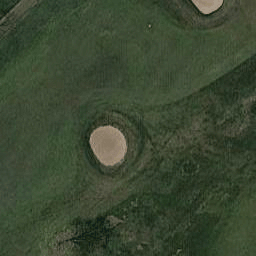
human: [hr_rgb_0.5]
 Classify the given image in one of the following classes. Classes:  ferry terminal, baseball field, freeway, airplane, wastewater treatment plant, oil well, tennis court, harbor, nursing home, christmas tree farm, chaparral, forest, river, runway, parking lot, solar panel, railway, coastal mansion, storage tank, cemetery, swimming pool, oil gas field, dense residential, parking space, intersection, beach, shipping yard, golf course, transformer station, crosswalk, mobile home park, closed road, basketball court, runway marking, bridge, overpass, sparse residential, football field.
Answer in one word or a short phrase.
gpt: golf course